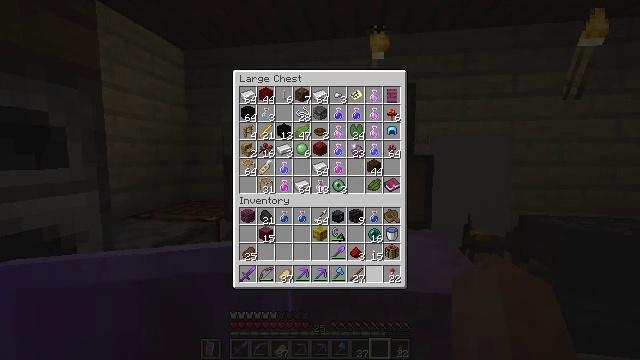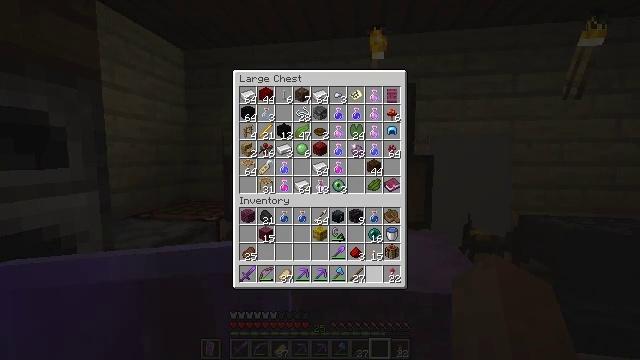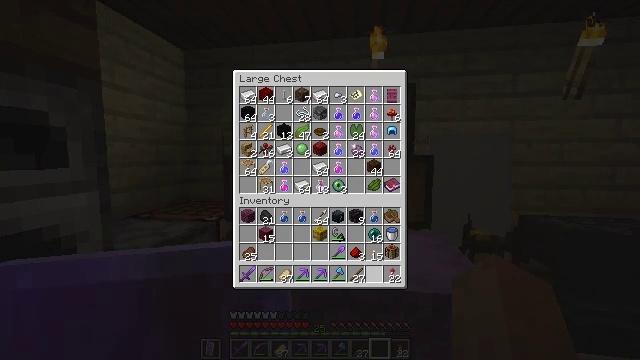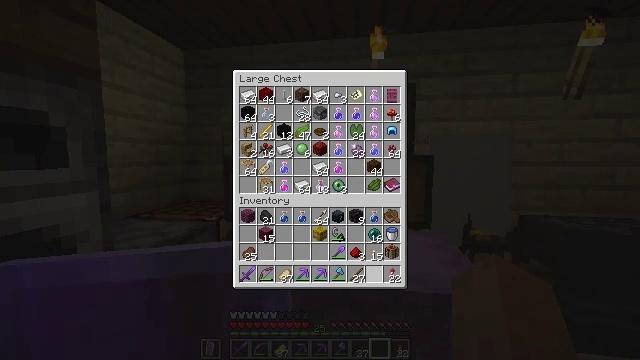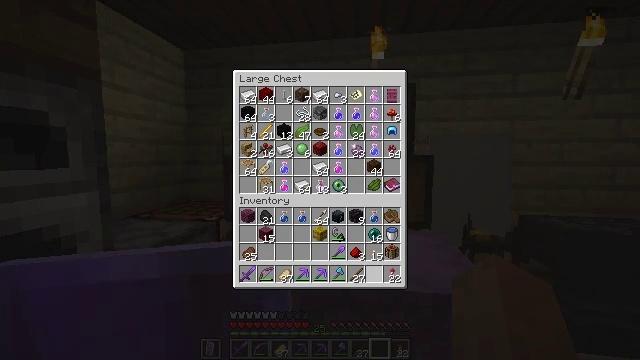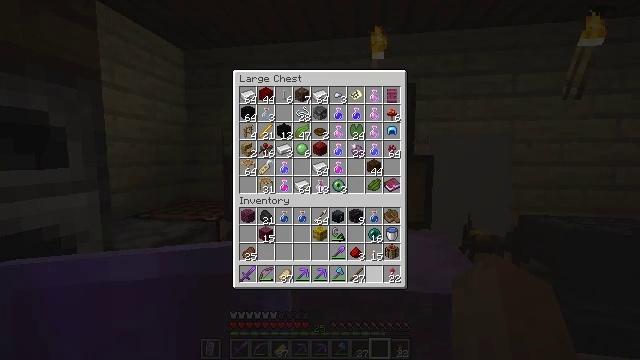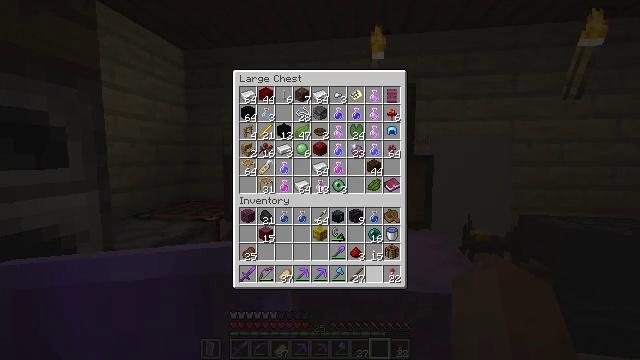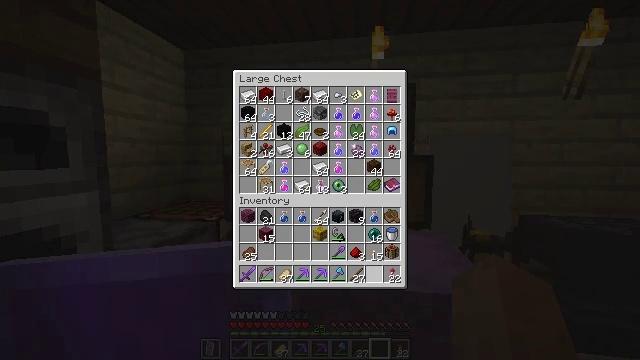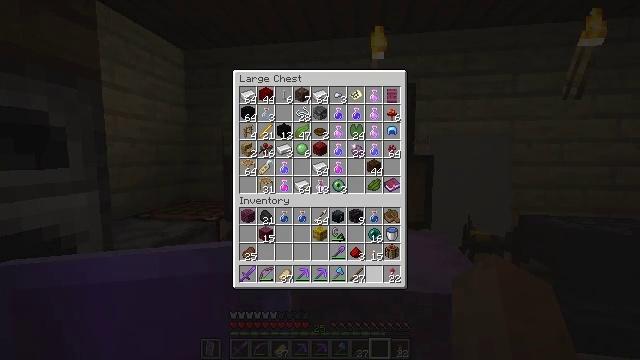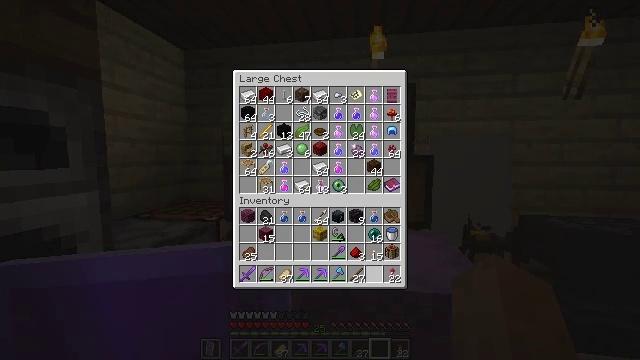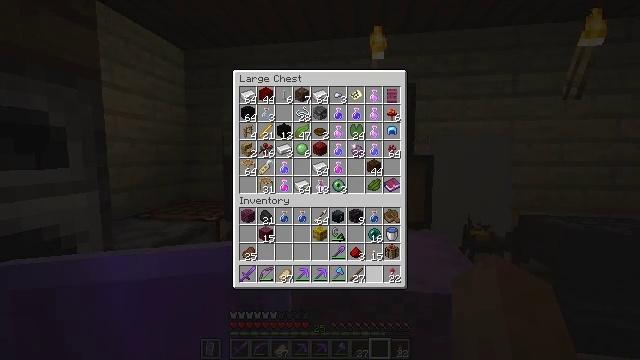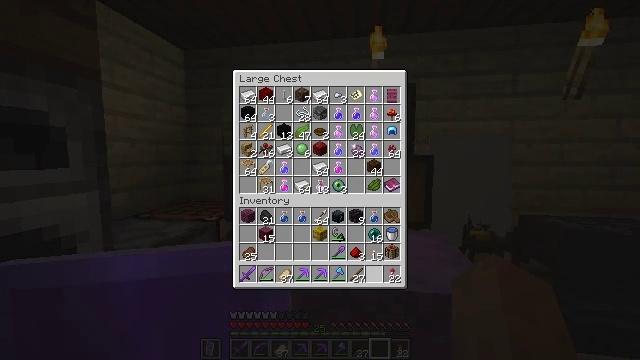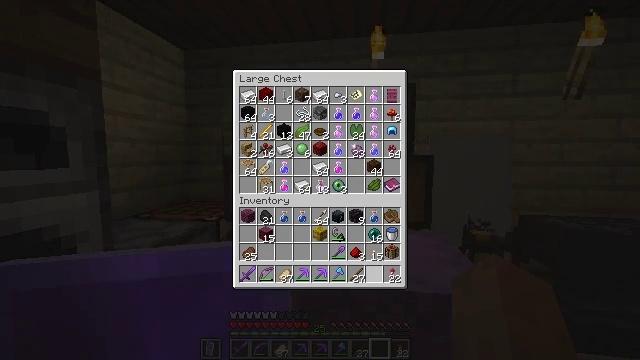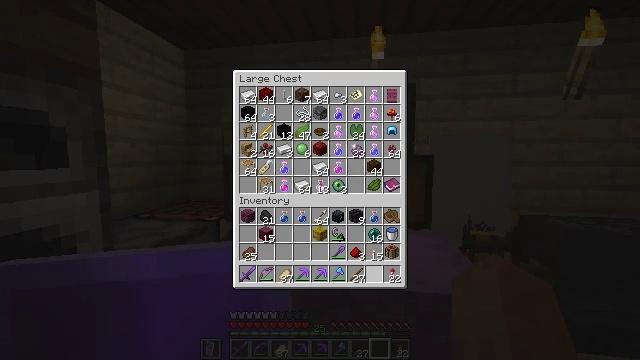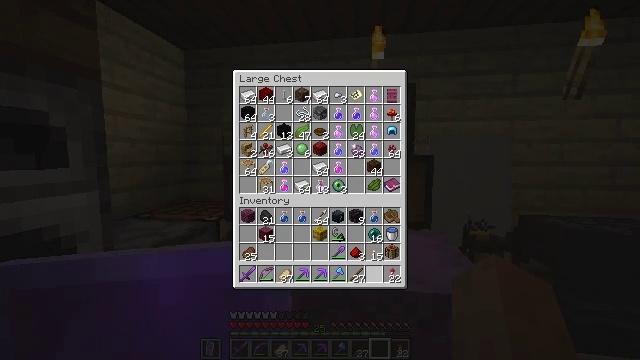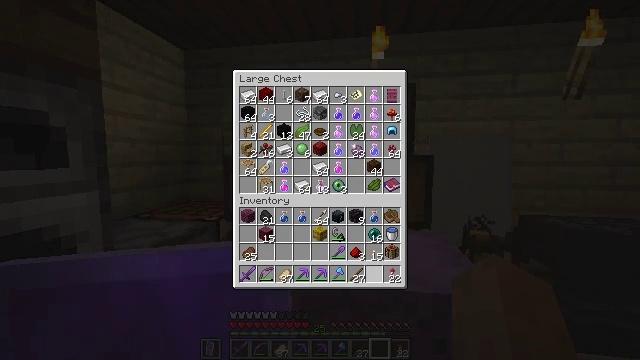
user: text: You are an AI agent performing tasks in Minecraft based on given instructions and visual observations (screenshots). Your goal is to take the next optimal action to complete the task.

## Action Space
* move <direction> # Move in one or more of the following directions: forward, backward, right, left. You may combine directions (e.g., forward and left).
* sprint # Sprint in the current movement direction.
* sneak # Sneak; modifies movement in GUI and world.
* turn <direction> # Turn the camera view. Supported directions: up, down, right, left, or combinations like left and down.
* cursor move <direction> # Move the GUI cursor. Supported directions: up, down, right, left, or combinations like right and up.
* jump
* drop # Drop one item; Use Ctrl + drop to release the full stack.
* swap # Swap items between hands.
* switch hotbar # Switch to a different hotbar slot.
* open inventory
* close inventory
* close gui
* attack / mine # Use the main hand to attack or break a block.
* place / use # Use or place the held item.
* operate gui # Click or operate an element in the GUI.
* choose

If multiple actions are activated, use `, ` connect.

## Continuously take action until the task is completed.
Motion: motion action
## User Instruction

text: Convert crimson stems into crimson planks.
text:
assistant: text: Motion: no_op
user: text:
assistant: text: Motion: no_op
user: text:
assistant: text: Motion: no_op
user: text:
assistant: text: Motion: no_op
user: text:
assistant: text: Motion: no_op
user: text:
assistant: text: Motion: no_op
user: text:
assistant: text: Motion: no_op
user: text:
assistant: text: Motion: no_op
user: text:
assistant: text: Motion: no_op
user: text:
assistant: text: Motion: no_op
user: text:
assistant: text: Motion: no_op
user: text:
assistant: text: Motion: no_op
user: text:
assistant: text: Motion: no_op
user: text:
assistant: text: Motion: no_op
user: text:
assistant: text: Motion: no_op
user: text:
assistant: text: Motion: no_op
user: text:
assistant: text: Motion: no_op
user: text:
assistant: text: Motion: no_op
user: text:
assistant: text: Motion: no_op
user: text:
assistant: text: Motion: no_op
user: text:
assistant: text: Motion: no_op
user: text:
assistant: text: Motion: no_op
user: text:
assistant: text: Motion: no_op
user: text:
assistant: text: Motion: no_op
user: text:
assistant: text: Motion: no_op
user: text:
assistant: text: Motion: no_op
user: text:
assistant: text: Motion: no_op
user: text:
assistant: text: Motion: no_op
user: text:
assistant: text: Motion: no_op
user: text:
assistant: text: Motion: no_op